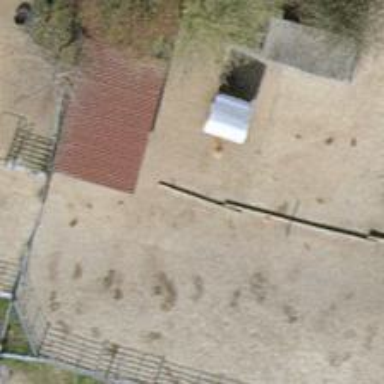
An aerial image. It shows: Gate.